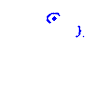
Particle: kaon